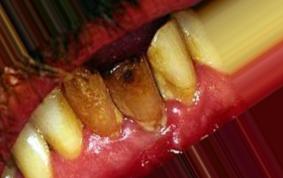
Condition: Tooth Discoloration